【题型】填空题　【知识点】平面几何　【难度】medium
已知正六边形$ABCDEF$，$M$、$N$分别是对角线$AC$、$CE$上的点，使得$\dfrac{AM}{AC} = \dfrac{CN}{CE} = r$，当$r = \underline{\quad\quad\quad\quad}$时，$B$、$M$、$N$三点共线。

【解答】
【答案】$\dfrac{\sqrt{3}}{3}$

【知识点】向量的线性运算的几何应用、平面向量共线定理证明点共线问题、平面向量共线定理的推论

【分析】连结$AD$，交$EC$于$G$点，根据正六边形的性质，表示出$\overrightarrow{CA} = \overrightarrow{CG} + \overrightarrow{GA} = \dfrac{1}{2}\overrightarrow{CE} + \dfrac{3}{2}\overrightarrow{CB}$，然后根据$\dfrac{AM}{AC} = \dfrac{CN}{CE} = r$，表示成$\dfrac{\overrightarrow{CM}}{1 - r} = \dfrac{\overrightarrow{CN}}{2r} + \dfrac{3}{2}\overrightarrow{CB}$，由共线定理求得参数$r$的值。

【详解】连结$AD$，交$EC$于$G$点，设正六边形边长为$a$，由正六边形的性质知，$AD \perp CE$，$AD \parallel CB$，$G$点为$EC$的中点，且$AG = \dfrac{3}{2}a$，

则$\overrightarrow{CA} = \overrightarrow{CG} + \overrightarrow{GA} = \dfrac{1}{2}\overrightarrow{CE} + \dfrac{3}{2}\overrightarrow{CB}$，

又$\dfrac{AM}{AC} = \dfrac{CN}{CE} = r$，（$r > 0$），则$\overrightarrow{CA} = \dfrac{\overrightarrow{CM}}{1 - r}$，$\overrightarrow{CE} = \dfrac{\overrightarrow{CN}}{r}$，

故$\dfrac{\overrightarrow{CM}}{1 - r} = \dfrac{\overrightarrow{CN}}{2r} + \dfrac{3}{2}\overrightarrow{CB}$，即$\overrightarrow{CM} = \dfrac{1 - r}{2r}\overrightarrow{CN} + \dfrac{3(1 - r)}{2}\overrightarrow{CB}$，

若$B$、$M$、$N$三点共线，由共线定理知，

$\dfrac{1 - r}{2r} + \dfrac{3(1 - r)}{2} = 1$，解得$r = \dfrac{\sqrt{3}}{3}$或$-\dfrac{\sqrt{3}}{3}$（舍），

故答案为：$\dfrac{\sqrt{3}}{3}$。
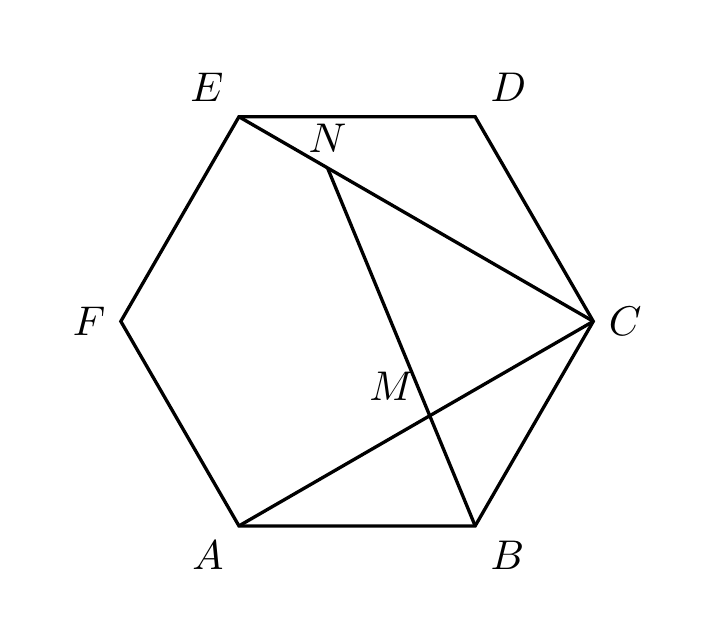